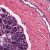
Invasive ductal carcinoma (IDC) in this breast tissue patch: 0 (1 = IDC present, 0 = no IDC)